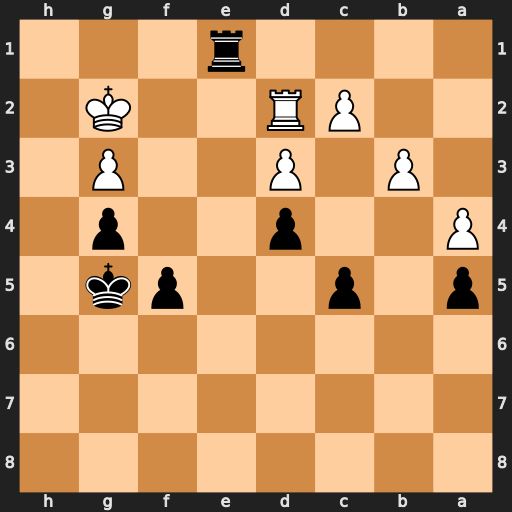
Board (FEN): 8/8/8/p1p2pk1/P2p2p1/1P1P2P1/2PR2K1/4r3
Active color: b
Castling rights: -
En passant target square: -
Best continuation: f4 gxf4+ Kxf4 Rf2+ Ke3